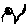
Label: cat